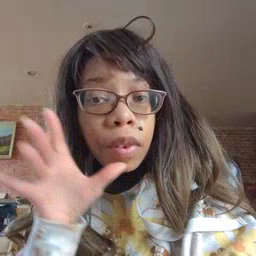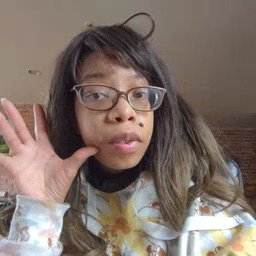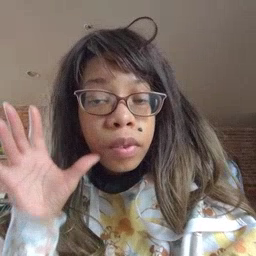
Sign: farm